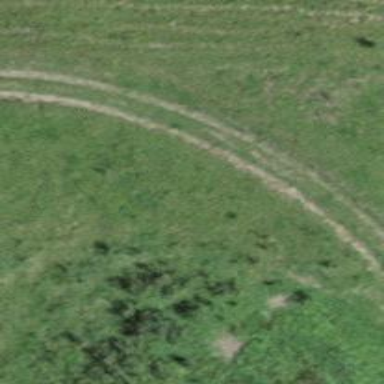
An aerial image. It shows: Track road.